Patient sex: M
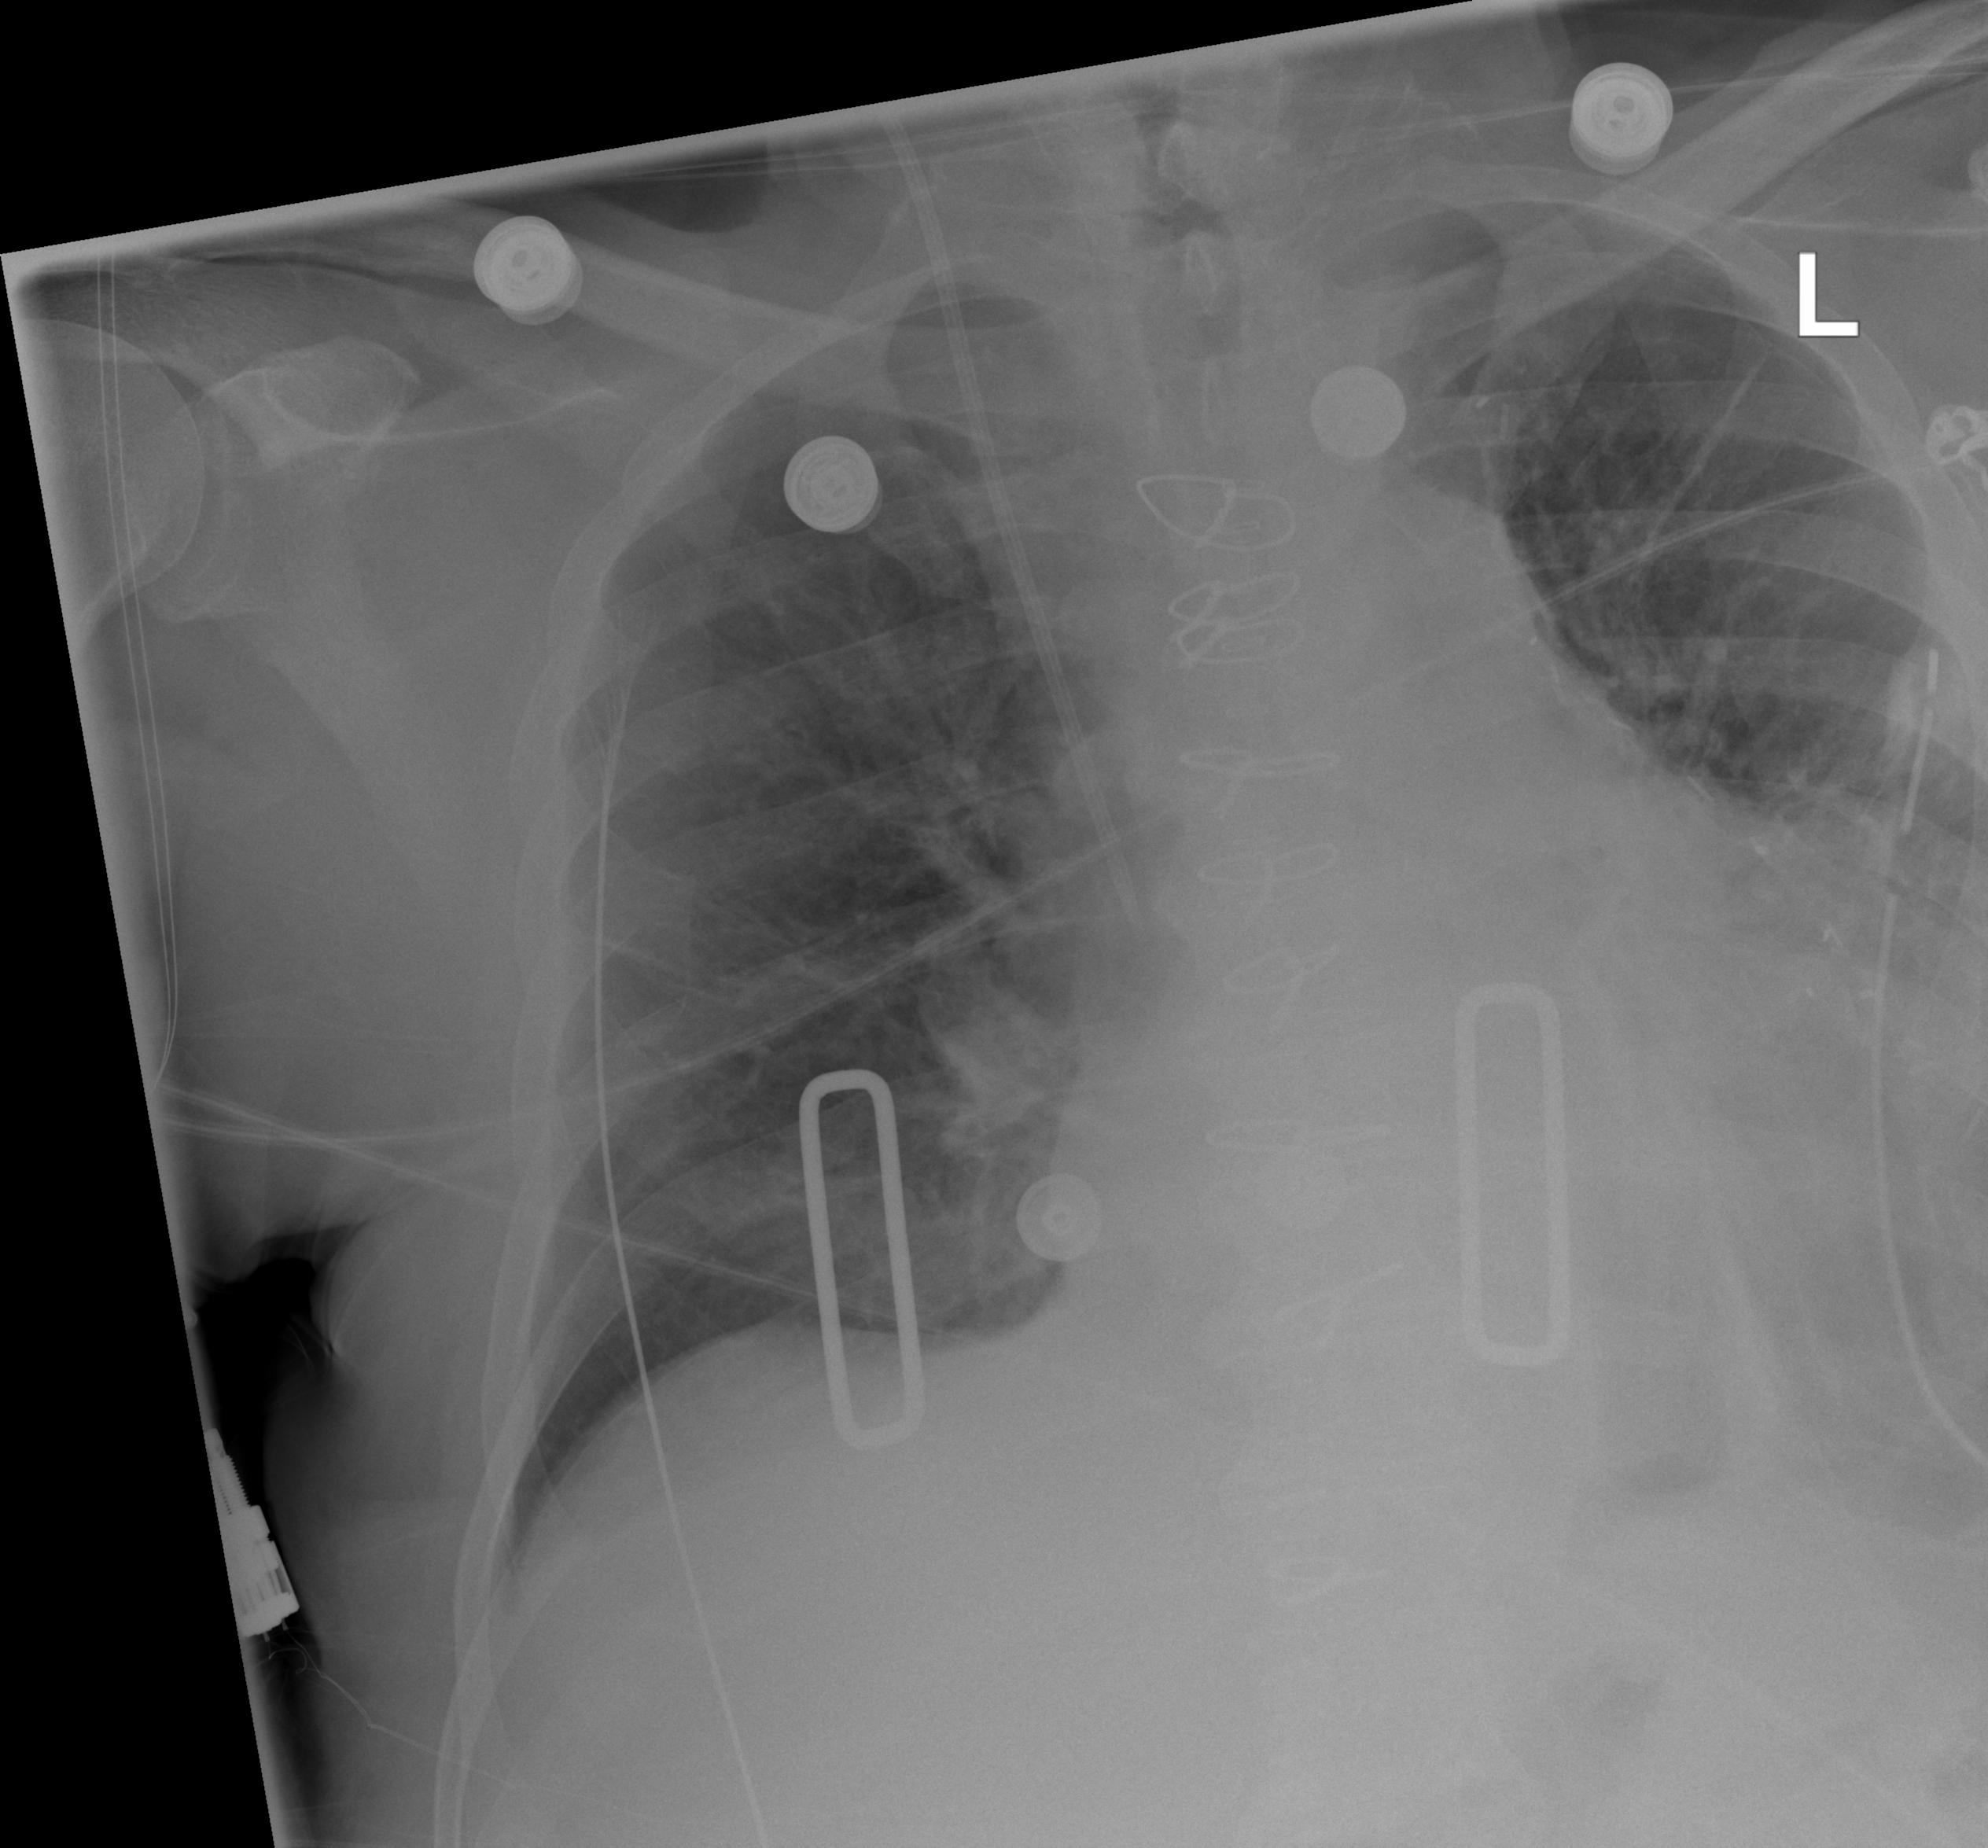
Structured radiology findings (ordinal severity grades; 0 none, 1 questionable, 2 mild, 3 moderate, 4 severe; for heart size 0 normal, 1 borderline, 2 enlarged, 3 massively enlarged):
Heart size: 2
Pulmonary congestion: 2
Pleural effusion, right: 0
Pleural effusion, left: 3
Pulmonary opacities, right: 1
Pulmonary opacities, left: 2
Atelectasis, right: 2
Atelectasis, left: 3